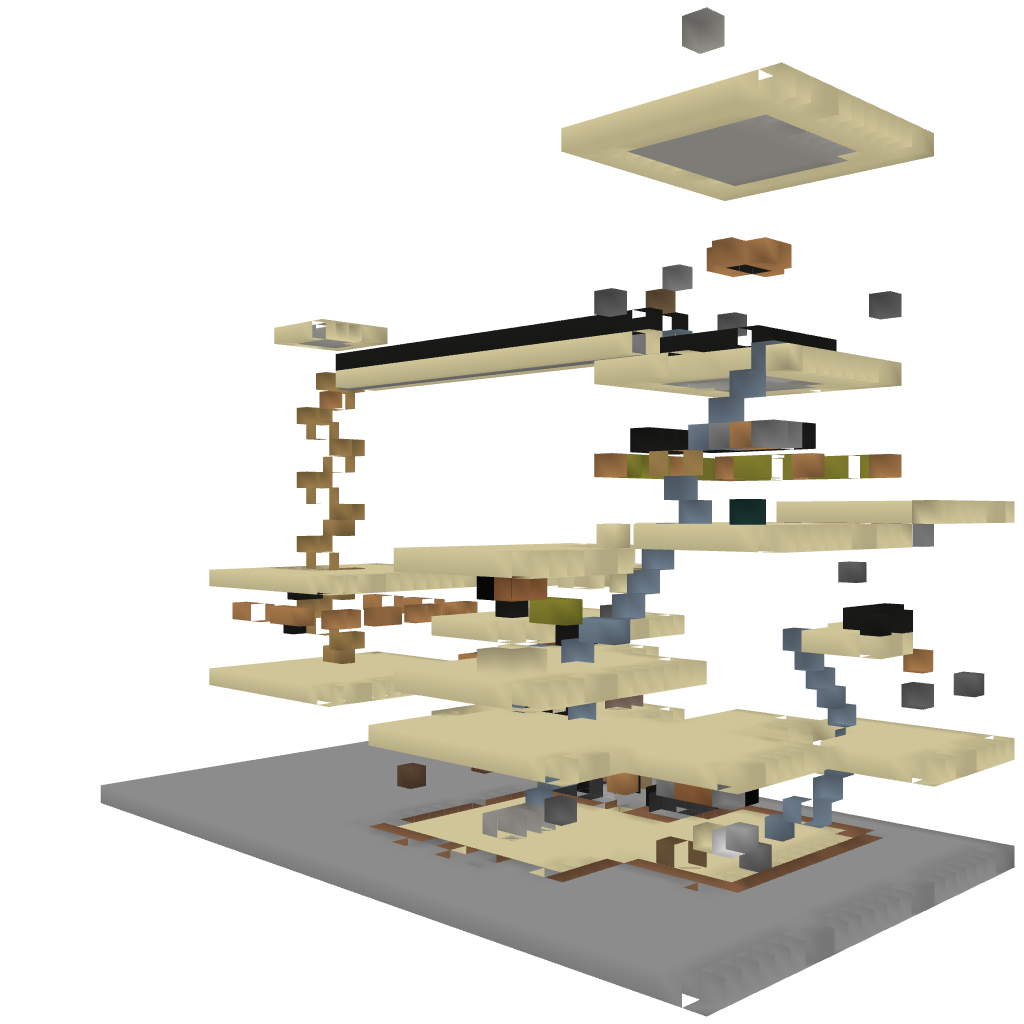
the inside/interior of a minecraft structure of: Unamed House